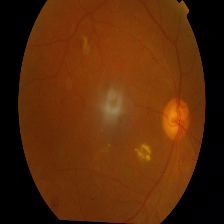
Diabetic retinopathy grade: Proliferative DR